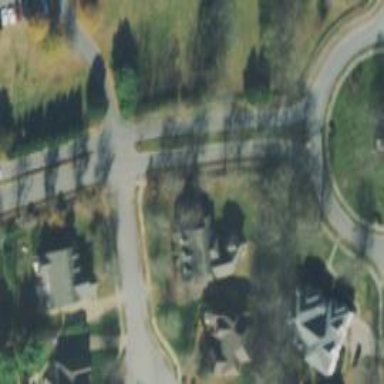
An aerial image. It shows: Residential road.